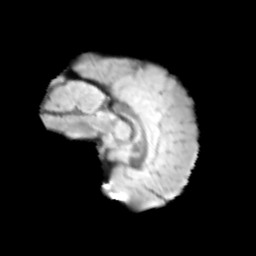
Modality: T2w
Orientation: sagittal
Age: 9
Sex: male
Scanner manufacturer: siemens
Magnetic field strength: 3 T
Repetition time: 3.8 s
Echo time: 0.07 s